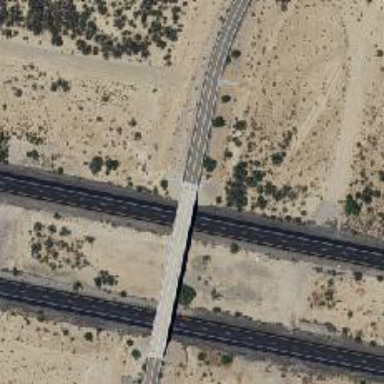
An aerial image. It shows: Unclassified road crossing viaduct bridge.